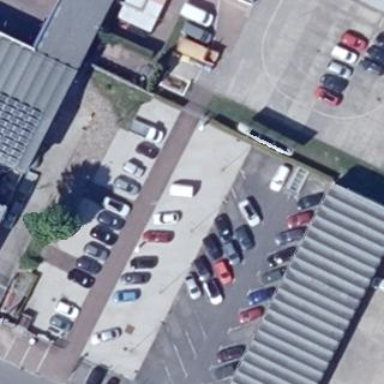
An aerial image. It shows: Parking area with surface.